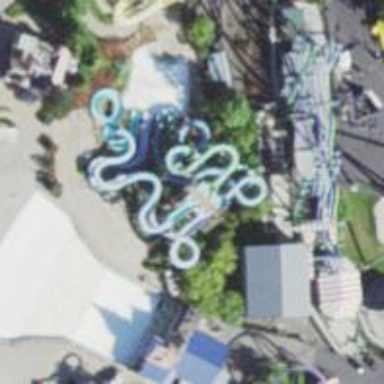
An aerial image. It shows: Water slide attraction.